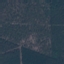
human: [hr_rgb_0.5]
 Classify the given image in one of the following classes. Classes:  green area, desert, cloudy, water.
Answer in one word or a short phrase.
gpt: green area